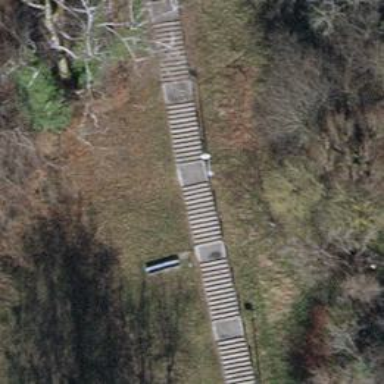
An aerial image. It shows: Steps made of asphalt.